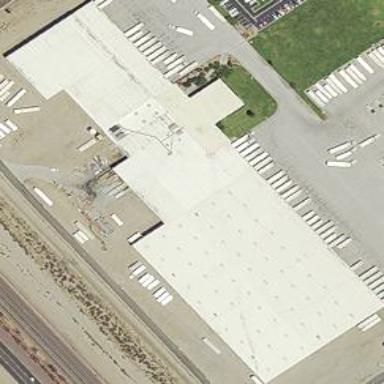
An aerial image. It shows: Industrial building.